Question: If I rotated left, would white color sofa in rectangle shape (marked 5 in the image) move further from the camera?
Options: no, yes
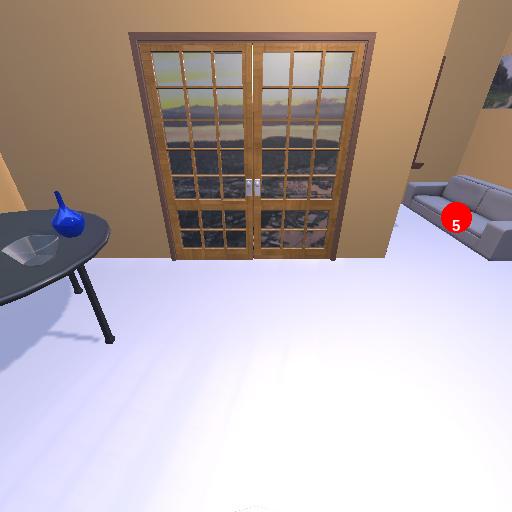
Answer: no